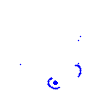
Particle: pion